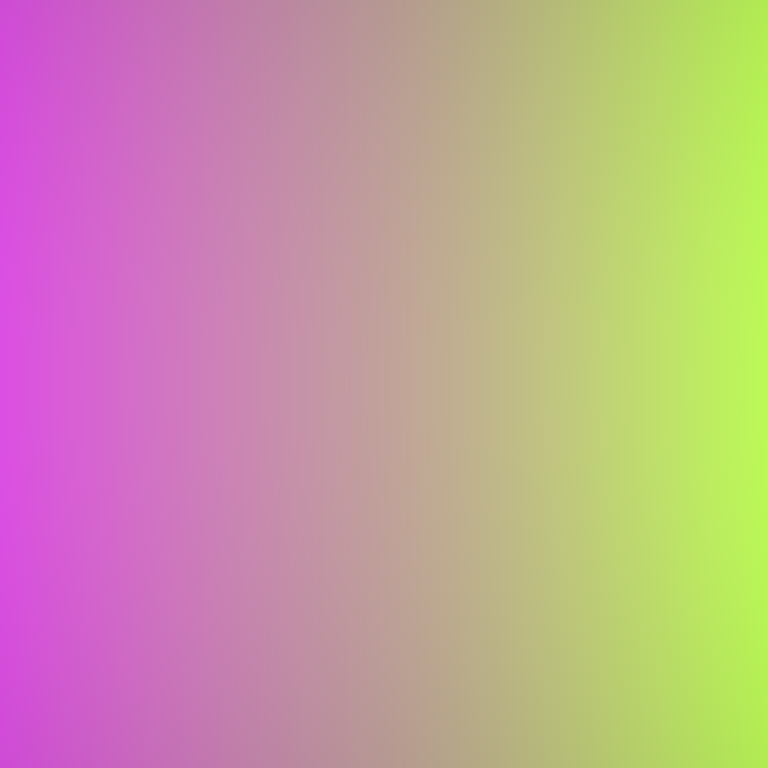
Abstract light effect, smooth gradient from violet to lime green, dreamy atmosphere, soft blend, no room, no furniture, no objects.